Field crop: tomato
Growth stage: 1
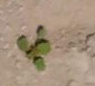
Species: solanum